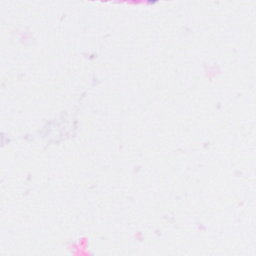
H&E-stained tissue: Breast